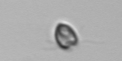
Label: Pyramimonas